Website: walmart
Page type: payment
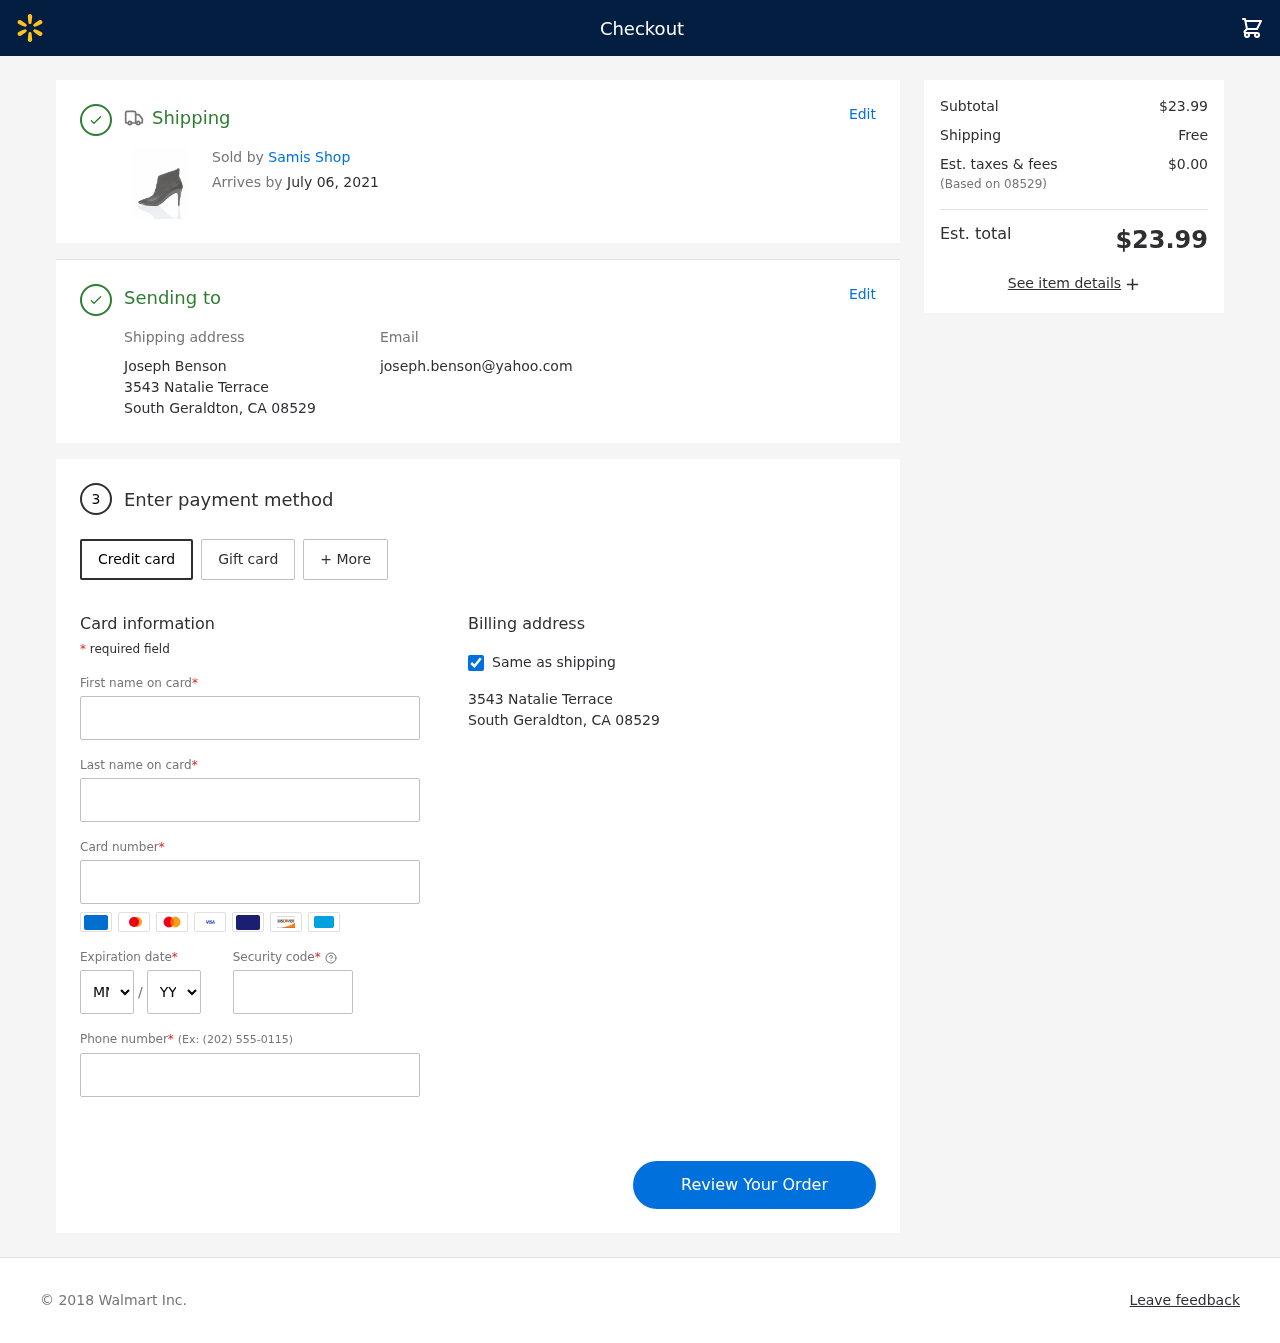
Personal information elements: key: PII_CARD_CVV
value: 484
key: PII_CARD_EXPIRY_MONTH
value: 05
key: PII_CARD_EXPIRY_YEAR
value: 29
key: PII_CARD_NUMBER
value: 2594 2328 9183 7640
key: PII_CITY_STATE_ZIP
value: South Geraldton, CA 08529
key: PII_EMAIL
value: joseph.benson@yahoo.com
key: PII_FIRSTNAME
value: Joseph
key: PII_FULLNAME
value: Joseph Benson
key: PII_LASTNAME
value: Benson
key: PII_PHONE
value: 7544247927
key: PII_POSTCODE
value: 08529
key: PII_STREET
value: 3543 Natalie Terrace
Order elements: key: ORDER_DELIVERY_DATE
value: July 06, 2021
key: ORDER_SUBTOTAL
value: $23.99
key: ORDER_SHIPPING_COST
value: Free
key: ORDER_TAX
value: $0.00
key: ORDER_TOTAL
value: $23.99